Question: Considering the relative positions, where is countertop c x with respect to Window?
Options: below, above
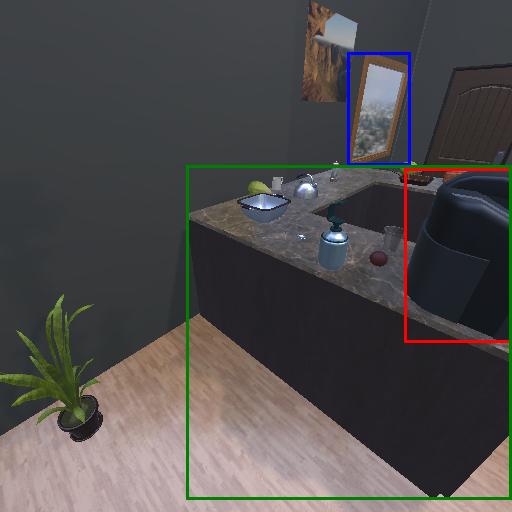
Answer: below